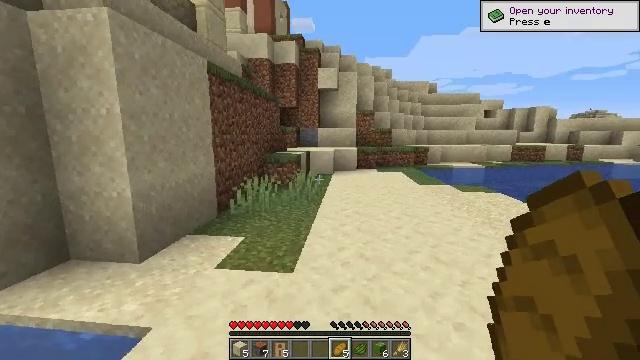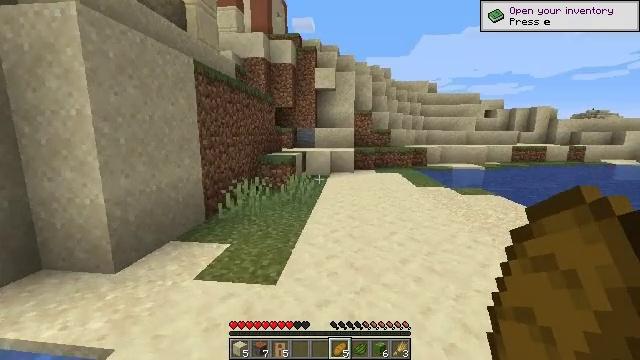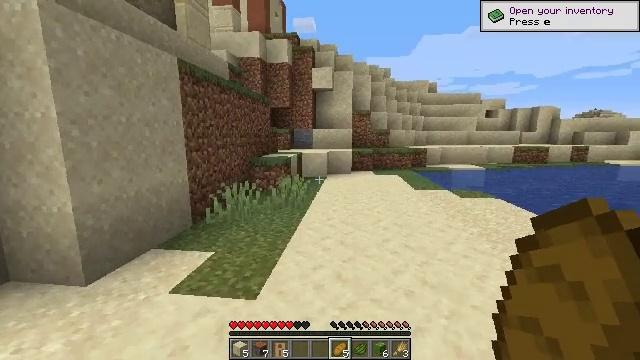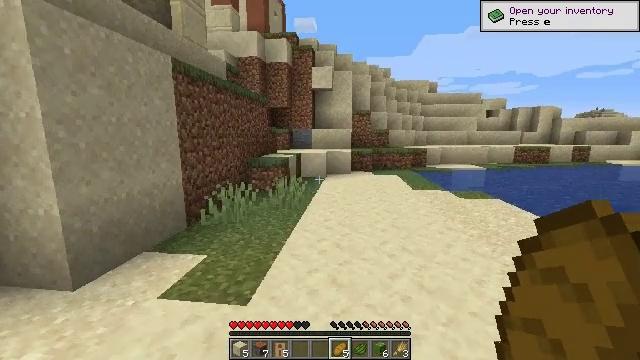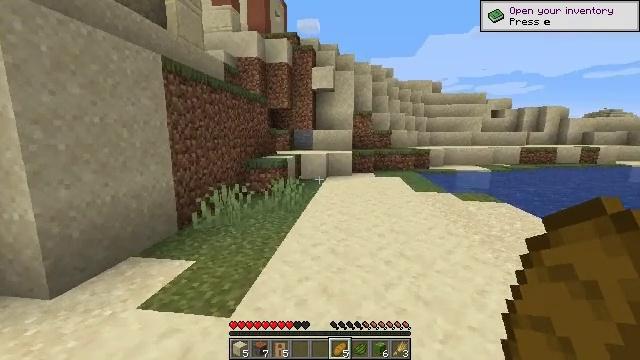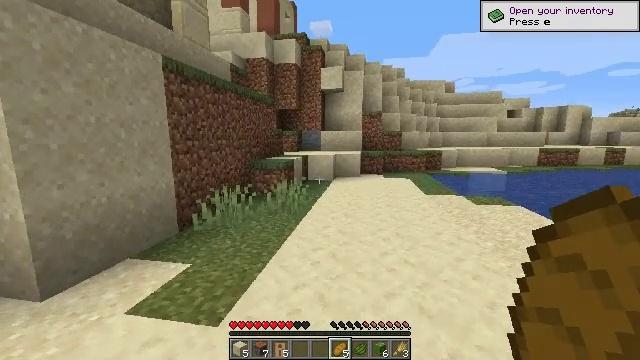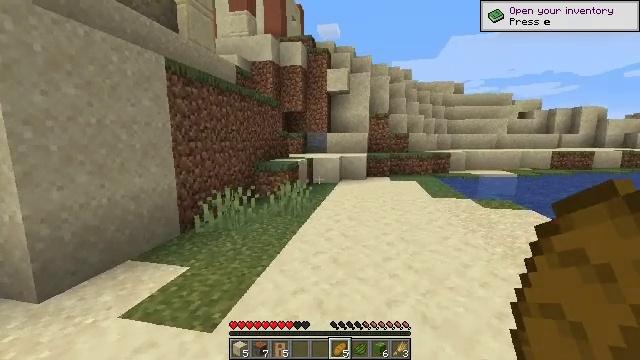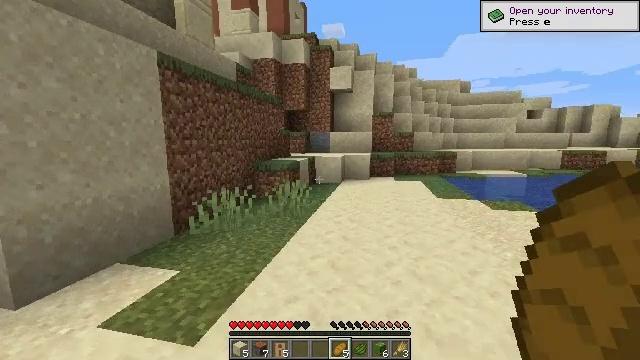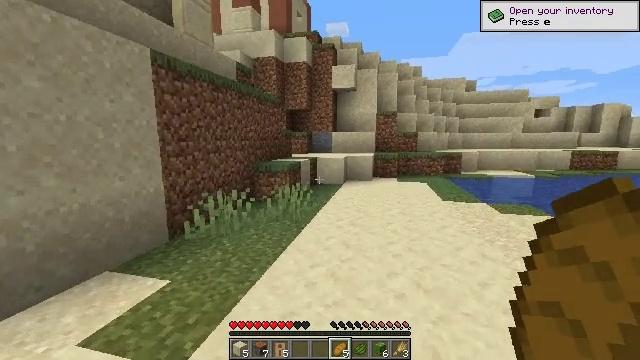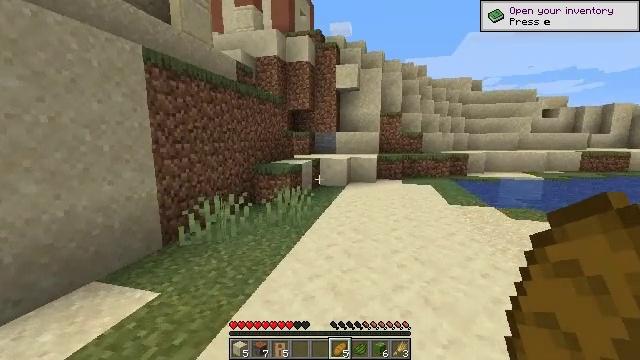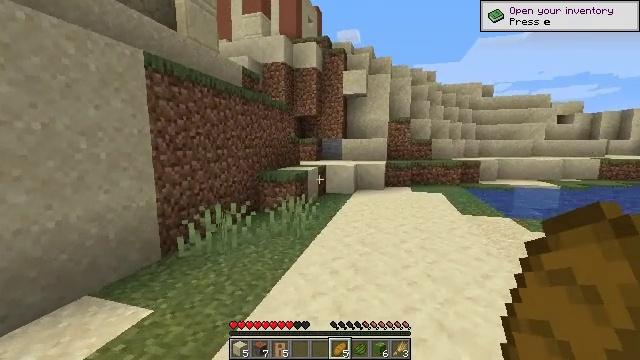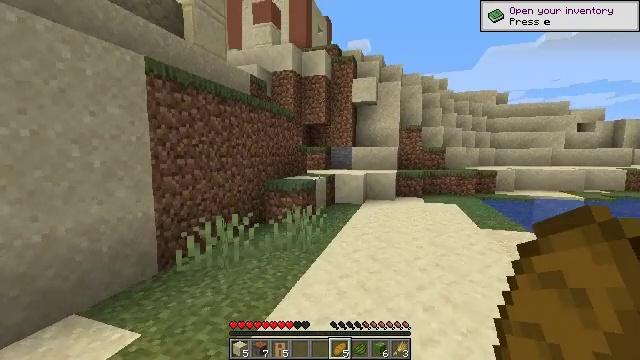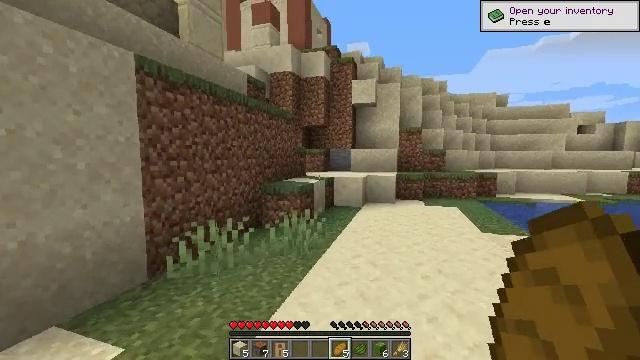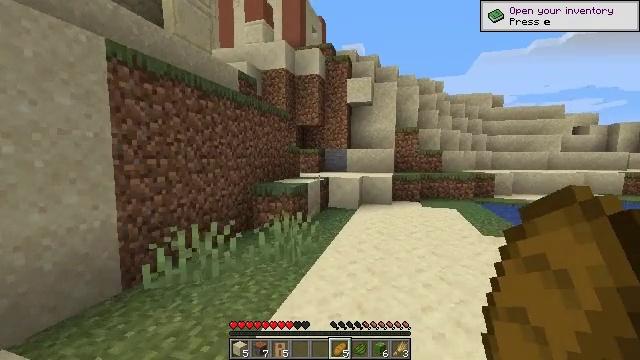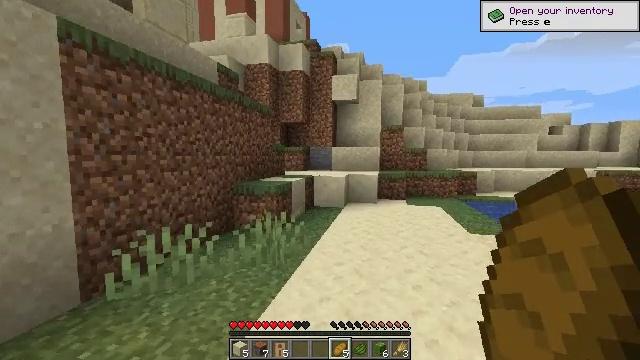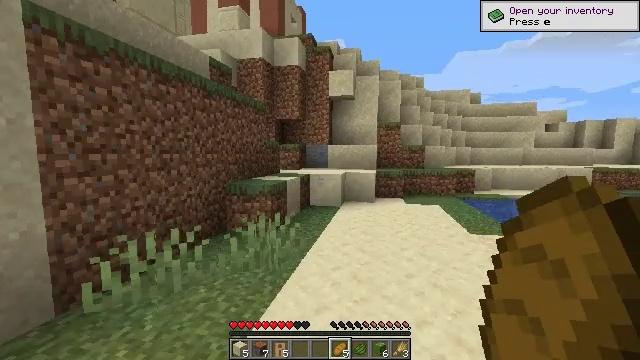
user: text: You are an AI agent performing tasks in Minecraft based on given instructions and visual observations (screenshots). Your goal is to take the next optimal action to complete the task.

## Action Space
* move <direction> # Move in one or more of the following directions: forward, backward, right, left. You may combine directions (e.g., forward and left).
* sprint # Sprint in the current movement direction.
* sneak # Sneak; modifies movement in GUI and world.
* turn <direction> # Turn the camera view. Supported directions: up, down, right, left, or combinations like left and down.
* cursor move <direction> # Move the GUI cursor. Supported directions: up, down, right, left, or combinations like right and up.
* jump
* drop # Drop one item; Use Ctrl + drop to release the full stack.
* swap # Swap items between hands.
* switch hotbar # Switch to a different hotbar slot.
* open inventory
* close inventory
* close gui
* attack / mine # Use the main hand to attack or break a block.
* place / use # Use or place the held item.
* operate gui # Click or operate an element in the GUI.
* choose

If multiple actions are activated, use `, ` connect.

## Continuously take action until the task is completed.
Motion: motion action
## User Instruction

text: Mine the lime bed to collect it.
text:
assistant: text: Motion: move forward and move right
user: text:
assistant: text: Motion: move forward and move right
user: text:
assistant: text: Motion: move forward and move right
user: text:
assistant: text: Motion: move forward and move right
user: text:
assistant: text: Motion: move forward and move right, turn left
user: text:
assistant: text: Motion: move forward, turn left
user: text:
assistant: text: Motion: move forward, turn left
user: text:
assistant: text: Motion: move forward
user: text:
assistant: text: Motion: move forward
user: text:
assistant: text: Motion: move forward, turn left and up
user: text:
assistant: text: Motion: move forward, turn left and up
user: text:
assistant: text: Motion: move forward
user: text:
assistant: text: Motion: move forward, turn right
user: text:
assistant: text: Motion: move forward, turn right
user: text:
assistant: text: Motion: move forward
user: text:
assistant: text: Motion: move forward
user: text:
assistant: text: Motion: move forward
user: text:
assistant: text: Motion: move forward
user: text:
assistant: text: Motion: move forward
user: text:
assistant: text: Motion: move forward and move right
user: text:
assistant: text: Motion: move forward and move right, turn left
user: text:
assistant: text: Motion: move forward and move right, turn left
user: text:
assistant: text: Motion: move forward and move right, turn left
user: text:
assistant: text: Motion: move forward and move right, turn left
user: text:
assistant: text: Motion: move forward and move right, turn left
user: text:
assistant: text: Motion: move forward and move right, turn left
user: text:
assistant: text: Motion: move forward and move right, turn left
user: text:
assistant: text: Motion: move forward and move right, turn left
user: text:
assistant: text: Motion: move forward and move right, turn left
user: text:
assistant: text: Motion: move forward and move right, turn left